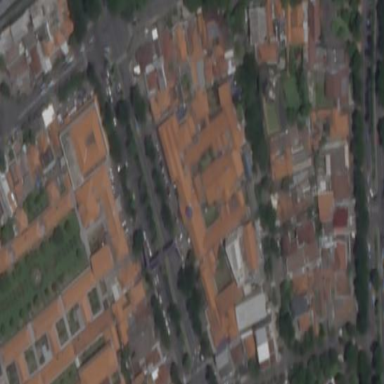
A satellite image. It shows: Hospital providing healthcare services.